Question: I'm modeling a force-based physics simulation where several particles are interacting with each other. The particles can move in such a way that a static viewport can easily lose track of them (imagine the whole group of particles moving off the screen to the right and the viewport displaying a blank background).
My current solution is to simply track the "center" of the particles by finding the min/max of the x's and y's and make the viewport's middle follow that. It works fine (no need to find the true center of mass). Here's a visual:

My problem is I'm attempting to add the ability to manually drag particles around with the mouse. I haven't found an elegant way to do this. The problem is the translation between viewport coordinates and simulation coordinates is constantly changing because the viewport follows the particles' center.
When I mouse down on a particle I want it to have a fixed location in the simulation (it ignores all forces on it). When I move the mouse with the button depressed I want the particle to move in the simulation. I have achieved this. However, it produces unpleasant side-effects because of the viewport and the other particles that are still in motion. The particle isn't moving in the simulation when the mouse is depressed and stationary but it is moving on screen because the center of all the particles changes and the viewport adjusts accordingly. The cursor is stationary so the particle "moves" out from under it. When the mouse is moved ever-so-slightly, the particle teleports back under the cursor because the cursor's new position represents radically different simulation coordinates.
---
I've already thought of:
- - -
But they all have other bad side-effects or take away value from the simulation.
Also, I think this question is language and platform agnostic so don't attach literal and implementation-specific meanings to "viewport", "viewport coordinates", or "simulation coordinates". Treat them as generic graphics concepts.
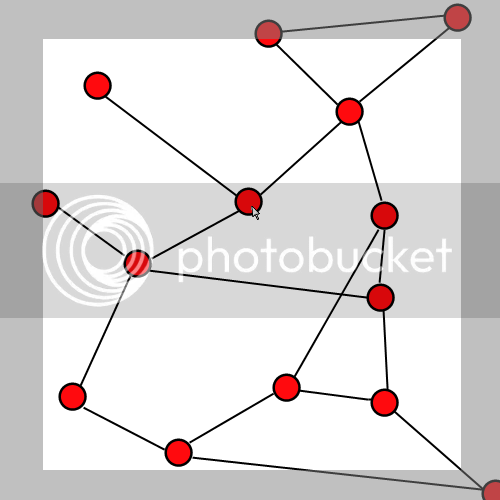
Answer: Change the algorithm that adjusts the viewport to use the cursor's position as the origin of the transformation. That way the viewport and simulation coordinates at the cursor would remain fixed. You could just do this when the mouse is pressed, but it may also have pleasing results if it were done at all times.
It complicates the maths somewhat, but it doesn't seem like you're left with too many options.